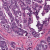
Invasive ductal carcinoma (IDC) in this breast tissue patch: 1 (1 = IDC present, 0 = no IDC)